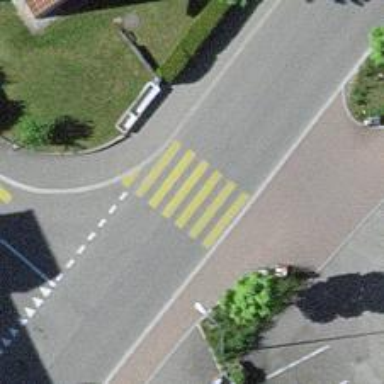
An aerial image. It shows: Marked crossing on footway.